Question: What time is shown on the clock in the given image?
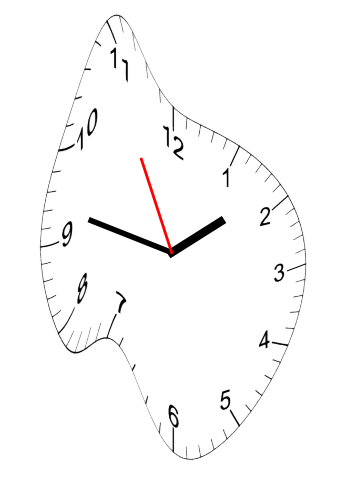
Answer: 01:46:55